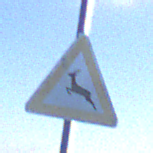
Verkehrszeichen: WildwechselRechts
Umgebung: Outdoor, Nature
Tageszeit: MorningAfternoon
Wetter: PartlyCloudy
Licht: Natural
Jahreszeit: NotSpecified
Kontrast: HighContrast